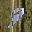
Label: 9